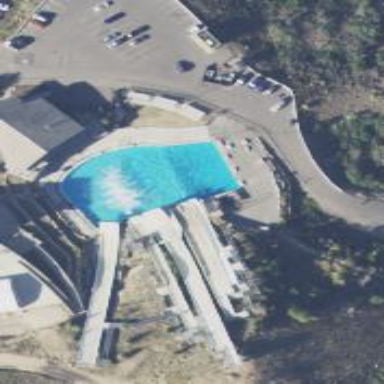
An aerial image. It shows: Water slide attraction.